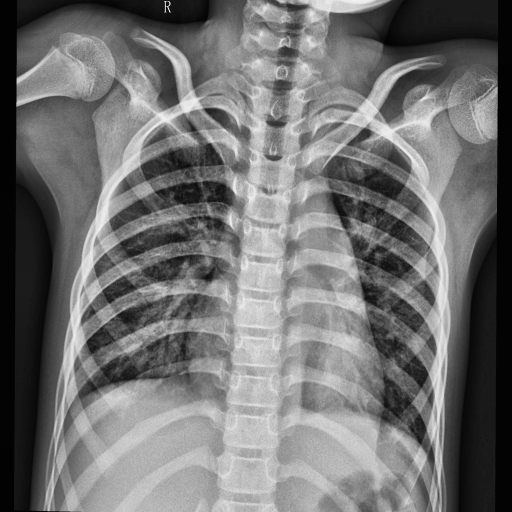
Finding: PNEUMONIA